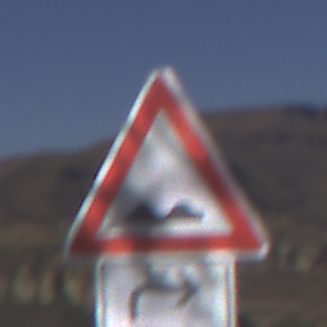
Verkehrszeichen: UnebeneFahrbahn
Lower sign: RichtungsangabeDurchPfeile5
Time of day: MorningAfternoon
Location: Outdoor (Nature)
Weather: Clear
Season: NotSpecified
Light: Natural